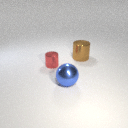
large blue metal sphere to the left of large brown metal cylinder